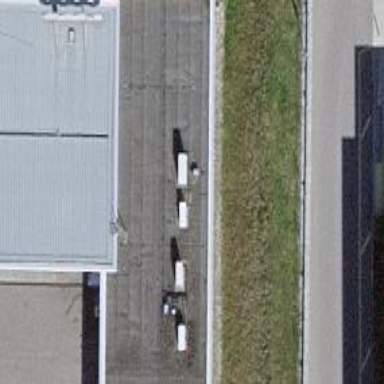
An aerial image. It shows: Commercial building.